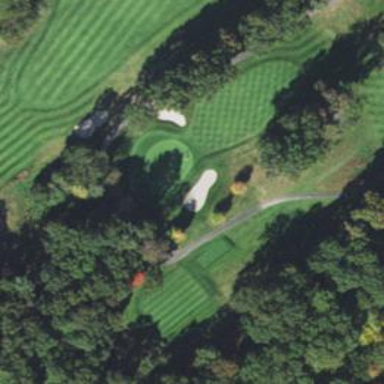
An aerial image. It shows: Service road designated as golf cart path.